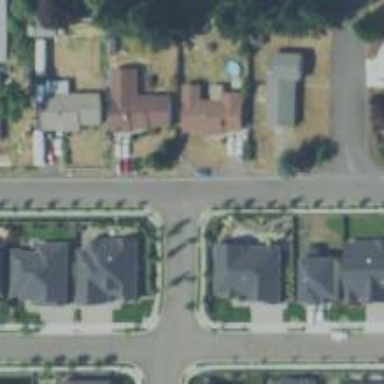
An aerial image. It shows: Residential road with sidewalk on the left.